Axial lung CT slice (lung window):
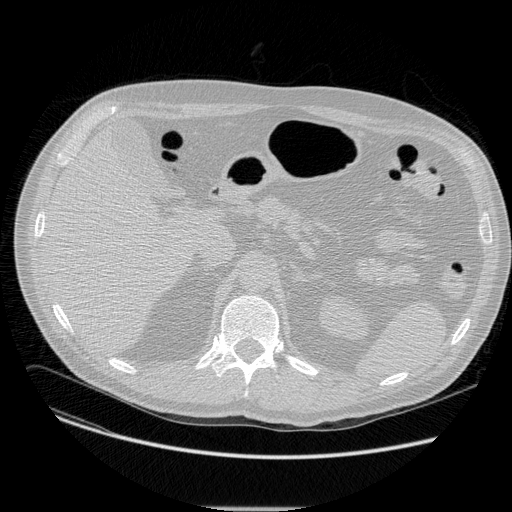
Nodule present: no